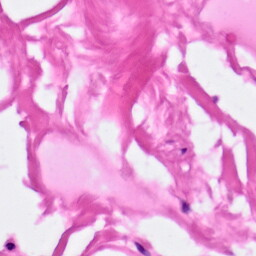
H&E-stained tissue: Pancreatic